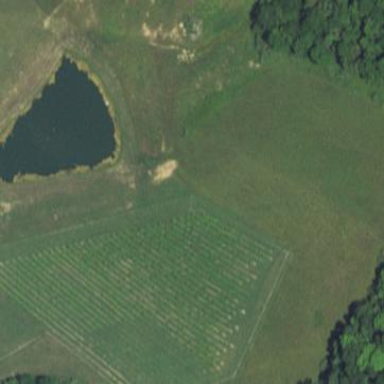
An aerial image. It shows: Vineyard.